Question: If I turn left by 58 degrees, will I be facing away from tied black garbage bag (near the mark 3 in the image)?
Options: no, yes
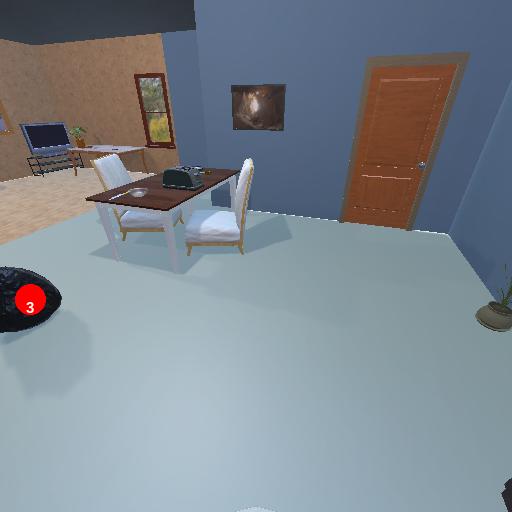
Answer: no